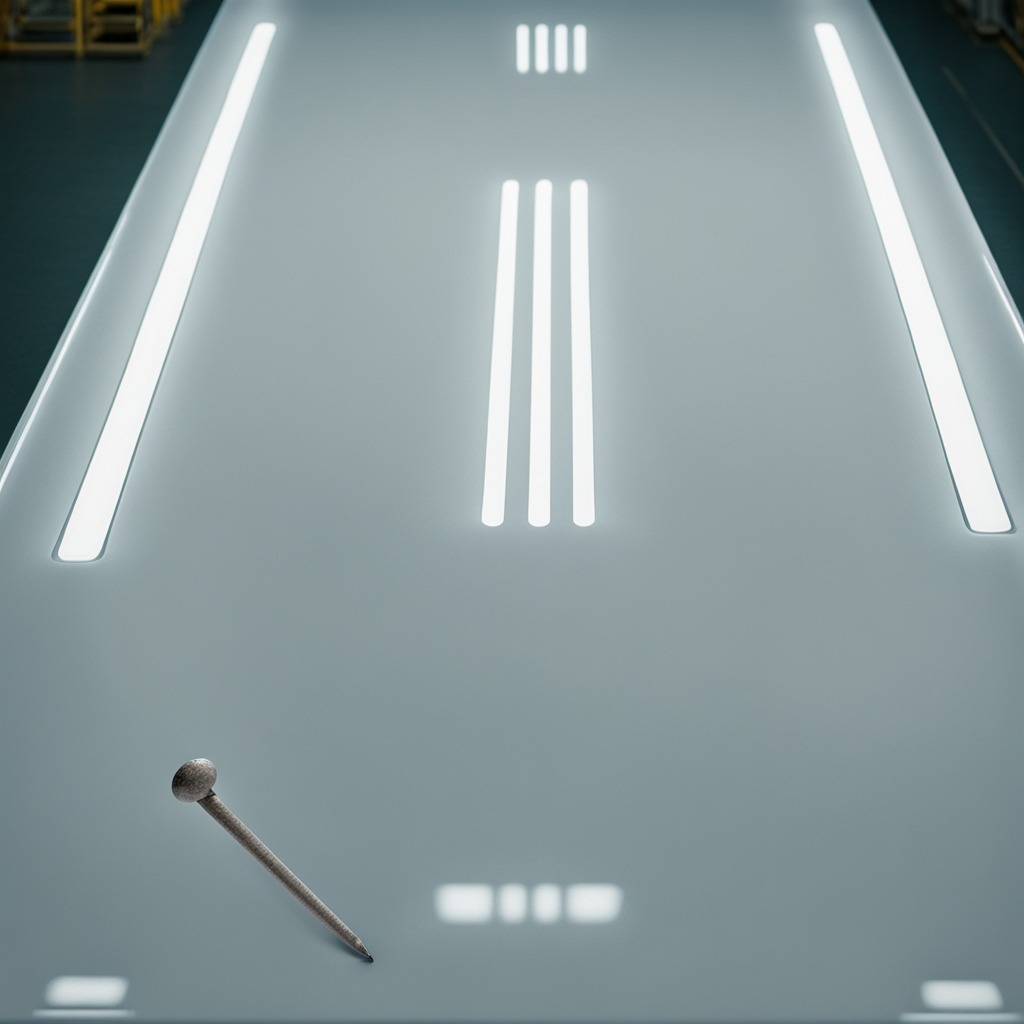
An iron nail is lying on the table.